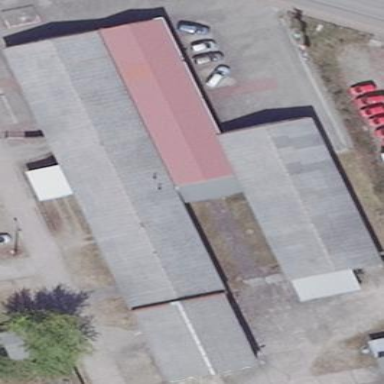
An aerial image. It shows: Building that houses car repair shop.